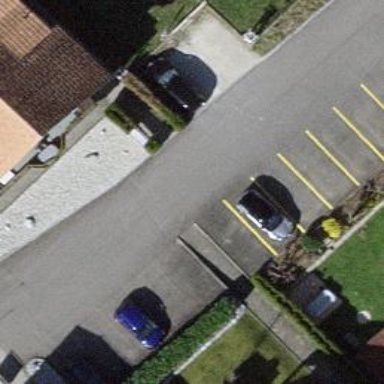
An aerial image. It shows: Paved residential road.